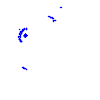
Particle: kaon